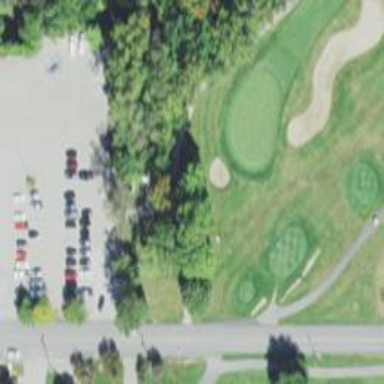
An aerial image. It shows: Service road used as golf cart path.